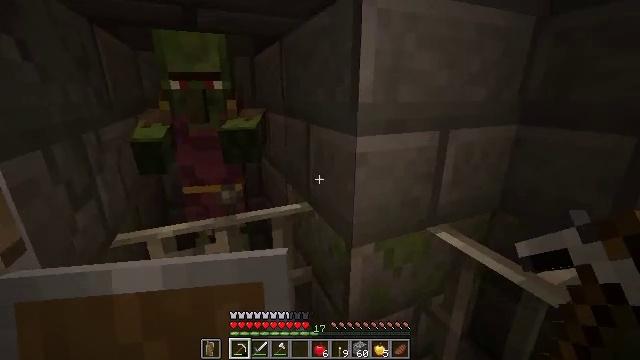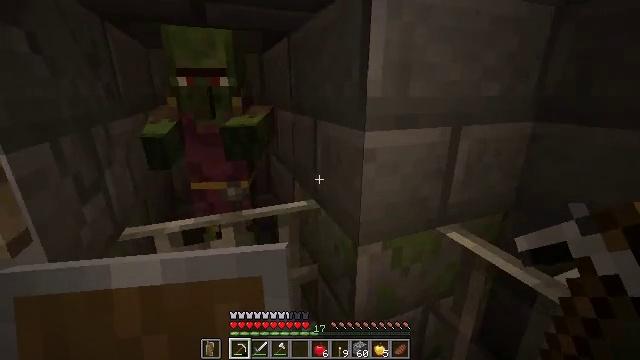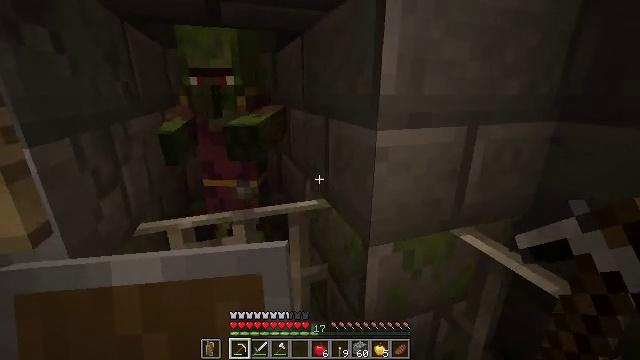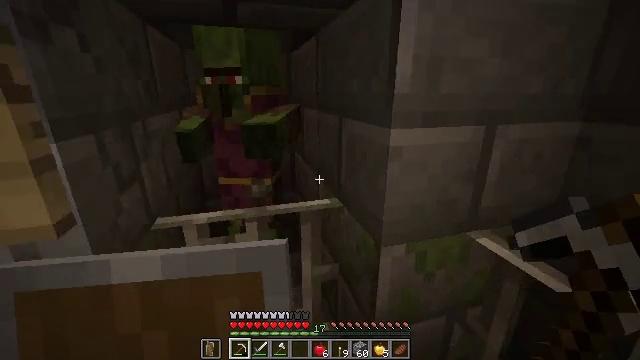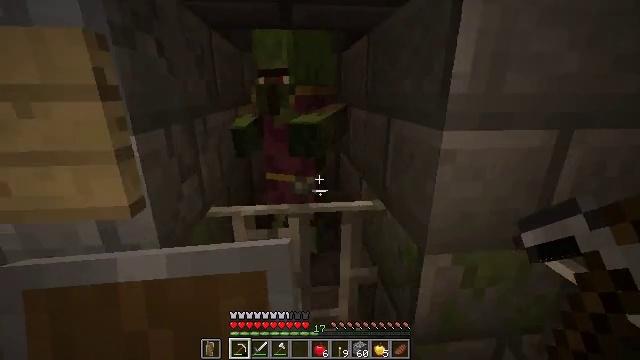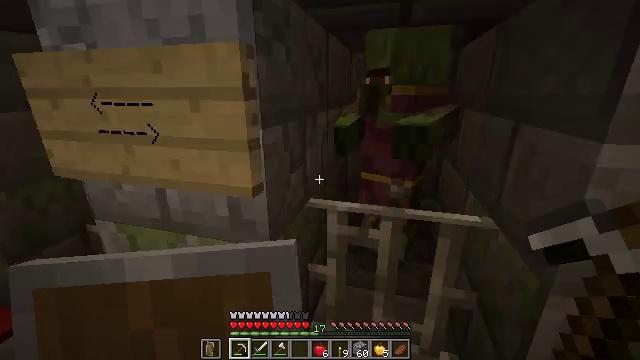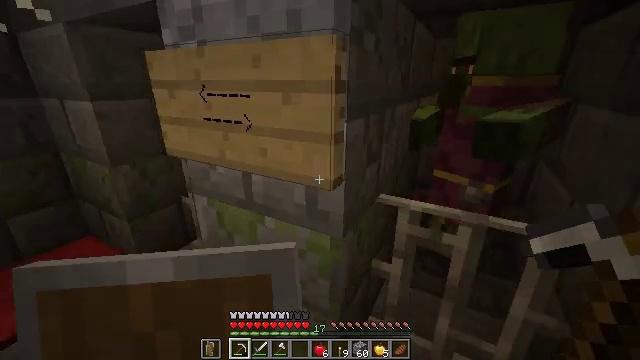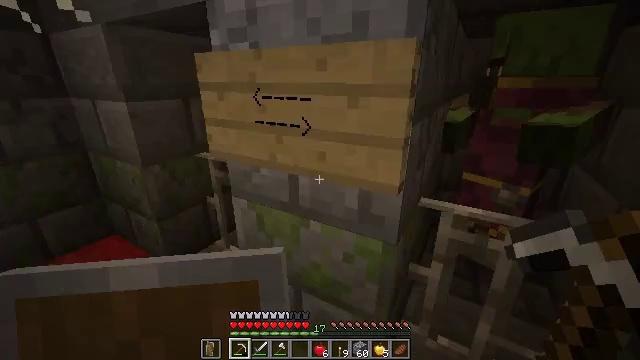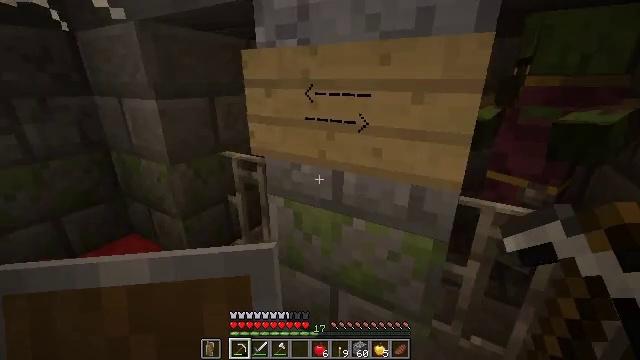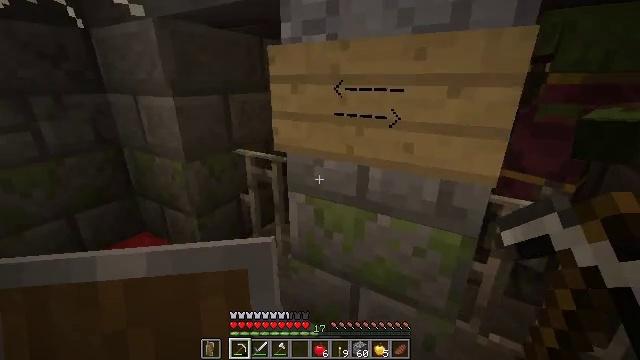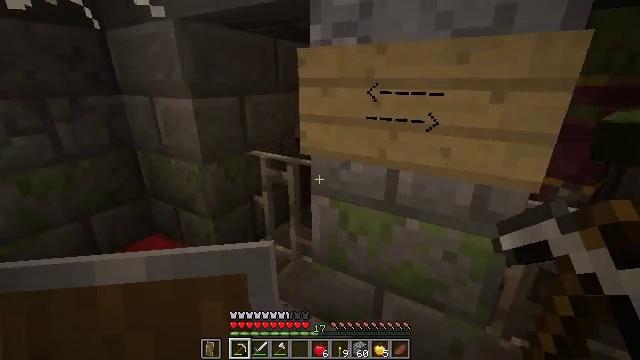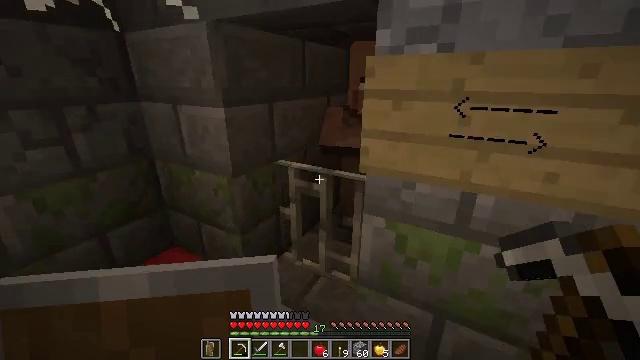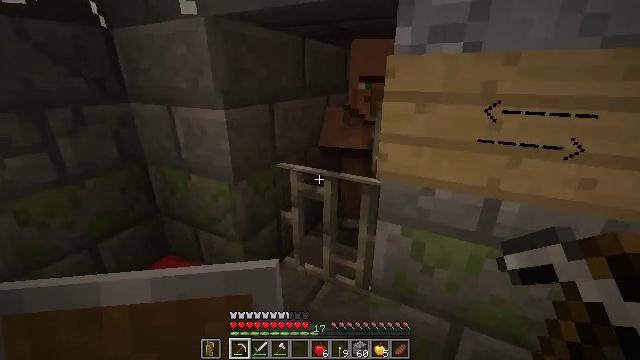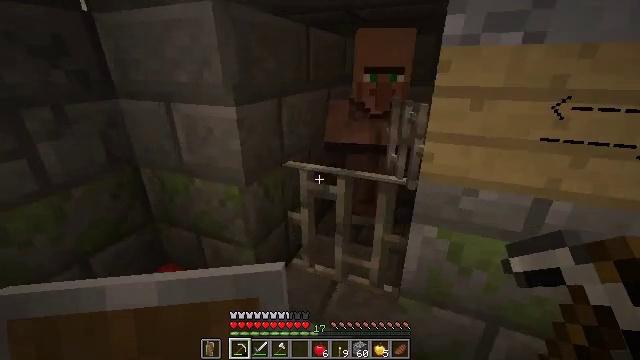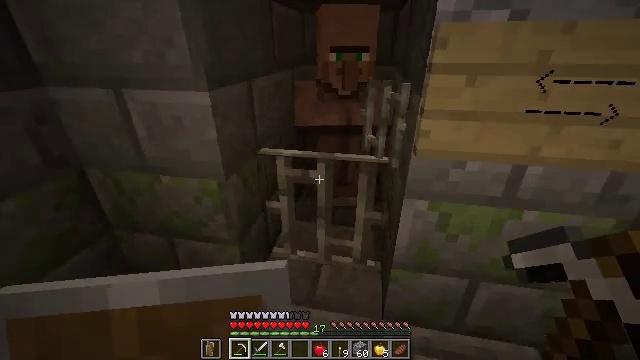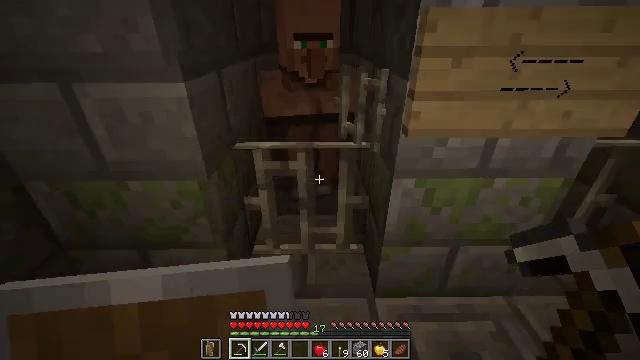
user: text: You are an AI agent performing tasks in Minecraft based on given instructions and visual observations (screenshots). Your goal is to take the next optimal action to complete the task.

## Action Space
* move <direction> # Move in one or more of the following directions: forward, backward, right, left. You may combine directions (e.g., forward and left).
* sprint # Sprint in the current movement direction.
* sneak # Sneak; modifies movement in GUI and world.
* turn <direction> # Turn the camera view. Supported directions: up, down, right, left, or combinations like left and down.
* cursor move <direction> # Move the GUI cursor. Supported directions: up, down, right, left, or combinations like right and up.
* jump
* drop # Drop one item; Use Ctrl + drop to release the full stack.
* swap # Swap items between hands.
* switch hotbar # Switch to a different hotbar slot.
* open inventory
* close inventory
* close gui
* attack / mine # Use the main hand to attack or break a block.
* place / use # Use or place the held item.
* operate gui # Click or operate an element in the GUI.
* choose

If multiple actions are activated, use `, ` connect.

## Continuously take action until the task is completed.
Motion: motion action
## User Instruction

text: Break the iron bars.
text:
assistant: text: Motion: turn left
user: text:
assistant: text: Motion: turn left
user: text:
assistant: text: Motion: turn left
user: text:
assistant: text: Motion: turn left
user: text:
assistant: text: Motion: move left, turn left
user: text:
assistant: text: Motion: move left, turn left and down
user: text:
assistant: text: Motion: move left
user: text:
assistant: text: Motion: move left
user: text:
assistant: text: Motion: move left
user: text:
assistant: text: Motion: move forward and move left
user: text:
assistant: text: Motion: move forward and move left
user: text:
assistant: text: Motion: move forward and move left, turn right
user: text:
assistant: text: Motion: move left, turn right and down
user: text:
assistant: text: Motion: move left, turn right and down
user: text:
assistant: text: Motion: move left, turn right and down
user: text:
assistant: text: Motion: turn right and down
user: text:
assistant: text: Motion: turn right and down
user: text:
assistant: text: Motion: no_op
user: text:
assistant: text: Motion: no_op
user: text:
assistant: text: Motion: turn right and down
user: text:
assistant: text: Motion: attack / mine
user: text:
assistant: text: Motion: attack / mine
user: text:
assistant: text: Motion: attack / mine
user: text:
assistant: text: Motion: attack / mine
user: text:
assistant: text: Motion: attack / mine
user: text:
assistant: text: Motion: attack / mine
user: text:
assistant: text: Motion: attack / mine
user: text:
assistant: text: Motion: attack / mine
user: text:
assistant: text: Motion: attack / mine
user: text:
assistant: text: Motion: attack / mine